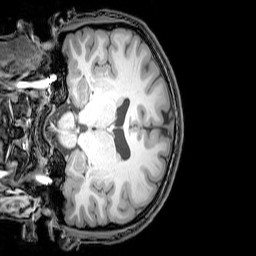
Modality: T1w
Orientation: coronal
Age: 22
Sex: male
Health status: healthy
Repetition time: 0.081 s
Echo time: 0.037 s